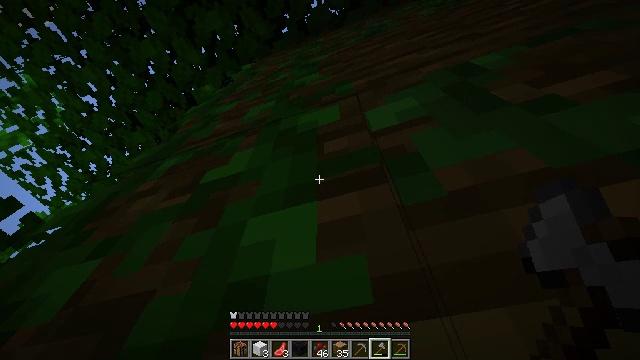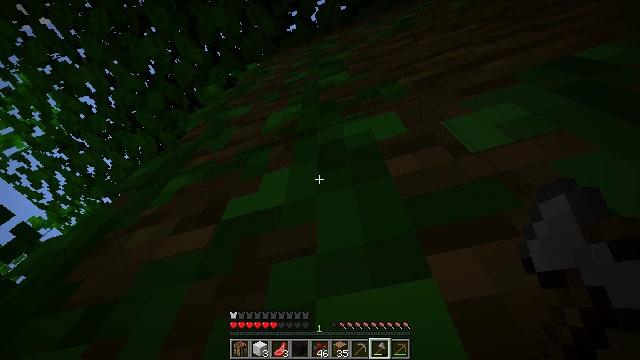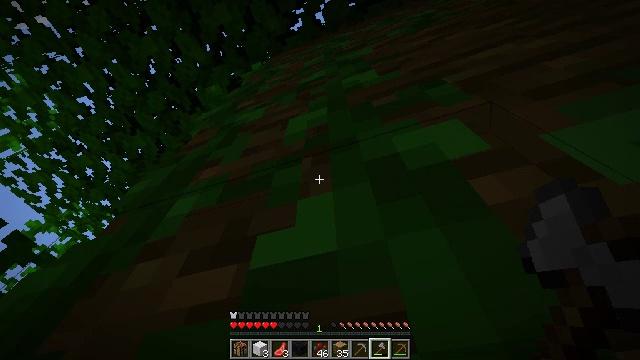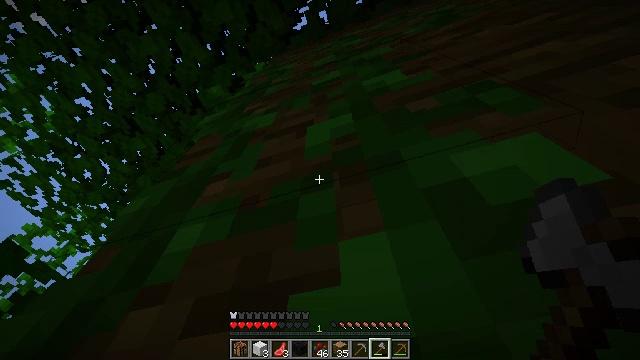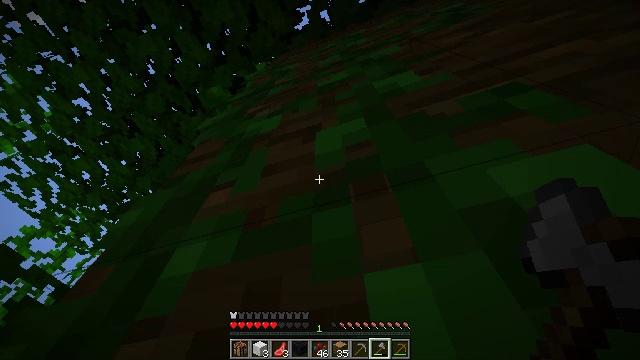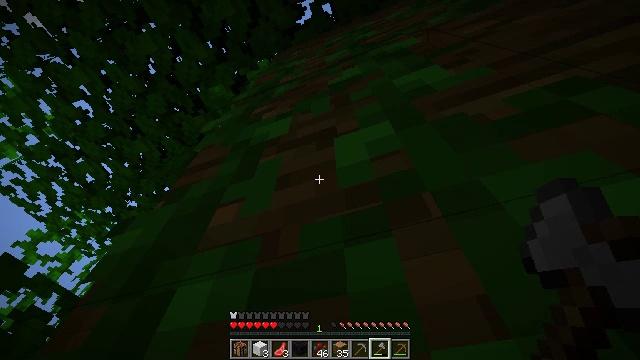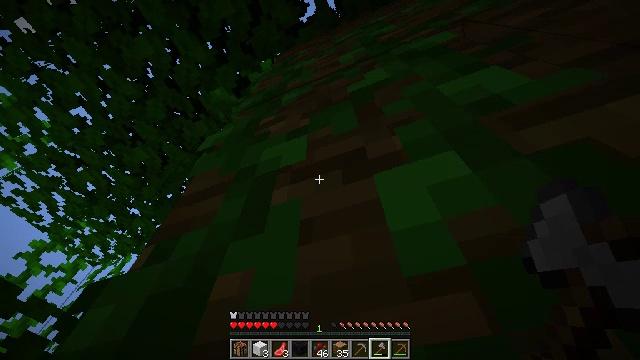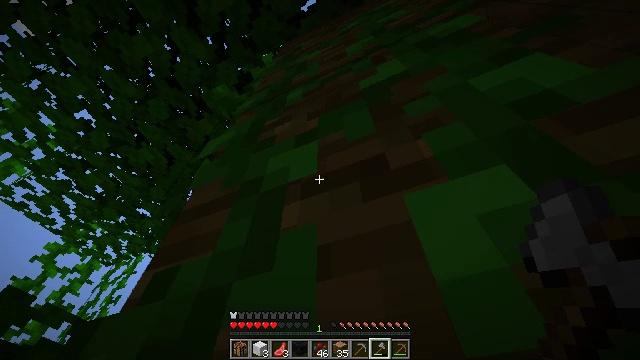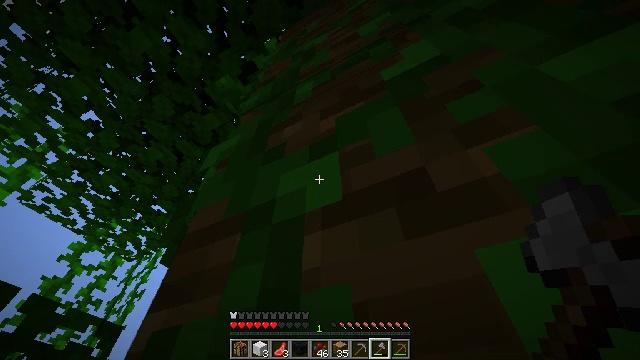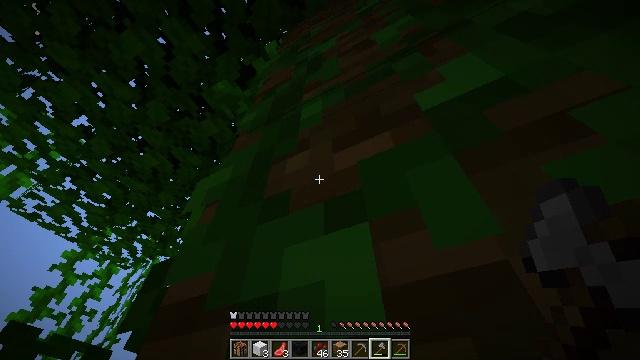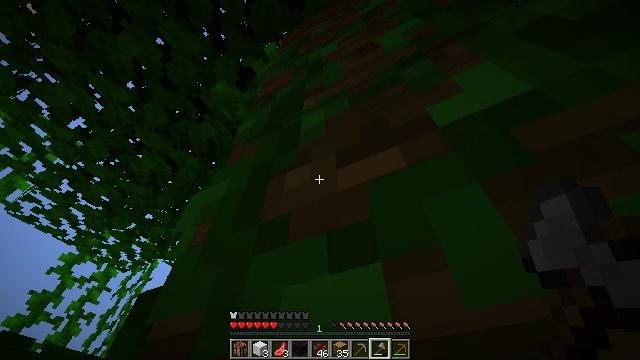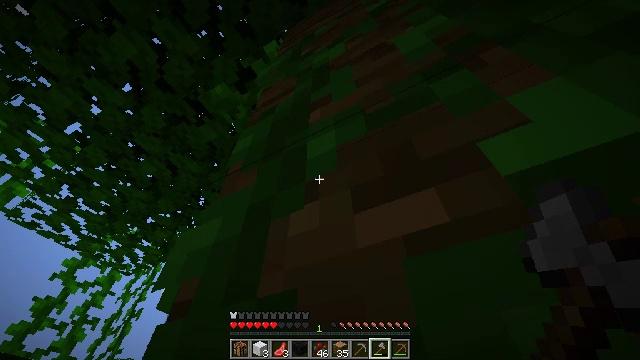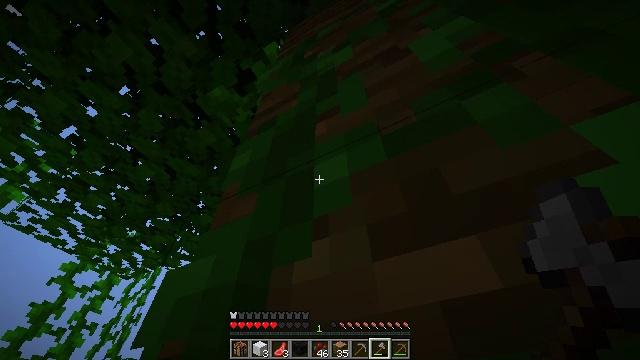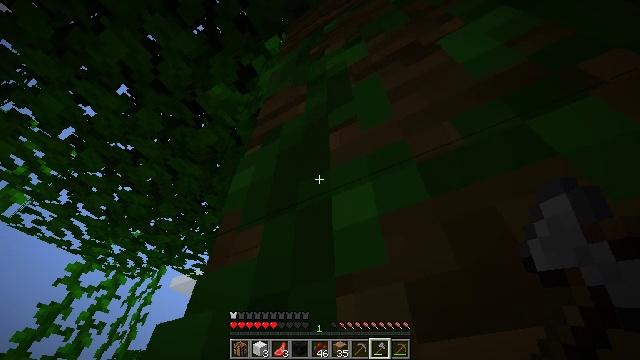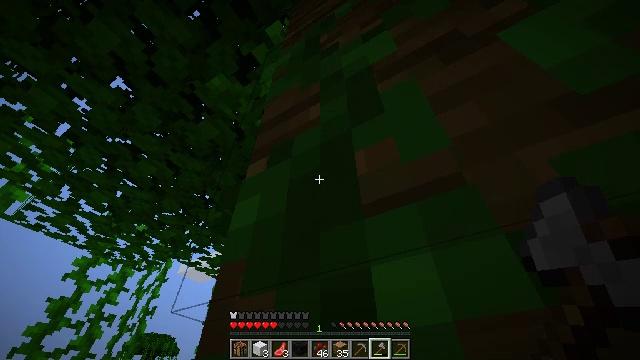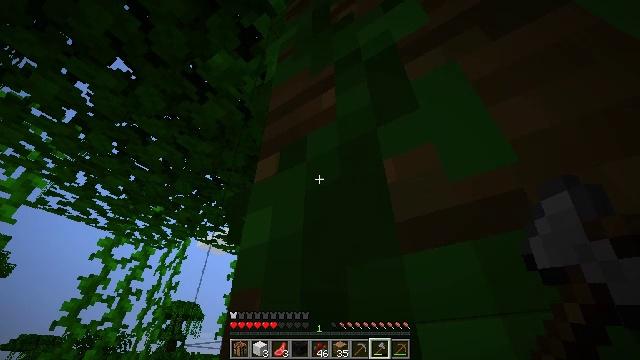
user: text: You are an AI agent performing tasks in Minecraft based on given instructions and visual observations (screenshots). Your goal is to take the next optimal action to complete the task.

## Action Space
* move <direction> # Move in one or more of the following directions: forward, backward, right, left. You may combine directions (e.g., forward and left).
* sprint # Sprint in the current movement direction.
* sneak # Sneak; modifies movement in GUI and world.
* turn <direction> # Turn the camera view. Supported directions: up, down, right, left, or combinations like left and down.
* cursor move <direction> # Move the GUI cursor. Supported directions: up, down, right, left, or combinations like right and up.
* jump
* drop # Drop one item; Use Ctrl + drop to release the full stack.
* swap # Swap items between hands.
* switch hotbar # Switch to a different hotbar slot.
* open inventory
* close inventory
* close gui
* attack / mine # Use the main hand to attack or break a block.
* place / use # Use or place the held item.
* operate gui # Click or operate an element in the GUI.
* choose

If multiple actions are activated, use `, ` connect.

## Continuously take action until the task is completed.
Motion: motion action
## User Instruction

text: Break the jungle leaves with your hand or shears.
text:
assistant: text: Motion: move forward
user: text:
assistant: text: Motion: move forward
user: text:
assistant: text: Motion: move forward and move right
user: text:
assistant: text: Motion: move forward and move right
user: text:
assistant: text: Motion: move forward and move right, turn left
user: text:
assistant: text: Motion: move forward and move right, turn left
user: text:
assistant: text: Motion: move forward and move right, turn left and down
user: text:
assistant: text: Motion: move forward, turn left and down
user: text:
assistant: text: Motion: move forward and move right
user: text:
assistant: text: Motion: move forward and move right
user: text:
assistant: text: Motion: move forward, turn left
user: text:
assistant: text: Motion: move forward
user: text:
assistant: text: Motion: move forward, turn left and down
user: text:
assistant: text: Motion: move forward and move right, turn left and down
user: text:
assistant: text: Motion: move forward and move right, turn left and down
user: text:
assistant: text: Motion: move forward and move right, turn left and down
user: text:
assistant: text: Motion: move forward and move right, turn left and down
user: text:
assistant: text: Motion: move forward and move right, turn left and down
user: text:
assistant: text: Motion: move forward and move right, turn right and down
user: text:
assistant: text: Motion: move forward and move right, turn right and down
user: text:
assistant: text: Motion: move forward and move right, turn down
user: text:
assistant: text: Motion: move forward and move right, turn right and down
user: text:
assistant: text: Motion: move forward and move right, turn down
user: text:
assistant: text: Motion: move right, turn right and down
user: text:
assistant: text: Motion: move right, turn down
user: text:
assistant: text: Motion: move forward and move right, turn down
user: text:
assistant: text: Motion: move forward and move right, turn left and down
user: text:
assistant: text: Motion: move forward, turn down
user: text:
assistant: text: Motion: move forward and move left, turn down
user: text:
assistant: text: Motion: move forward and move left, turn down